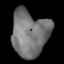
Tissue: lung
Cell type: Epithelial cells
Senescence score: 0.1921
Nuclear area (px): 1621
Mean DAPI intensity: 119.148